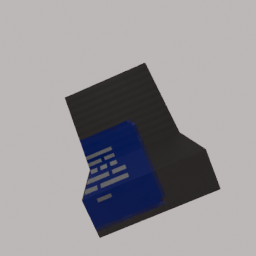
Label: electronics